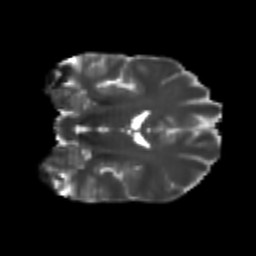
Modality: T2w
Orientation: coronal
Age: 23
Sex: female
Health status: healthy
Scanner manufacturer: philips
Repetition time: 7.388 s
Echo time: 0.08599 s